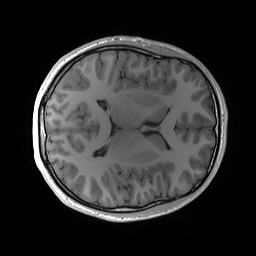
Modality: T1w
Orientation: axial